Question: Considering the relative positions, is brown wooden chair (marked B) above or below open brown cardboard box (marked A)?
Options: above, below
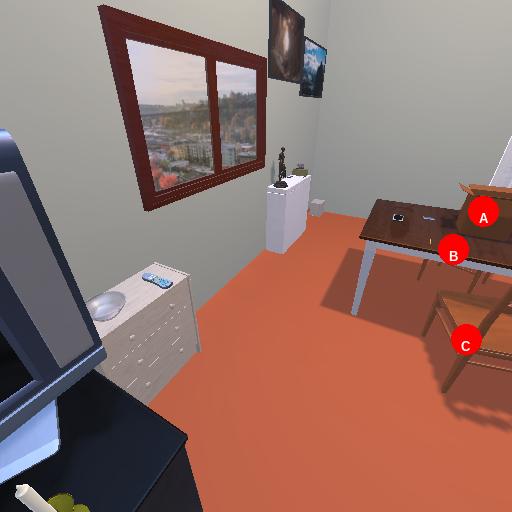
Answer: above